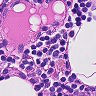
Metastatic tissue present: no